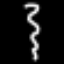
Label: squiggle